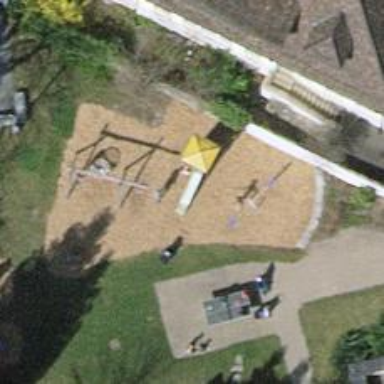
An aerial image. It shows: Playground with slide.